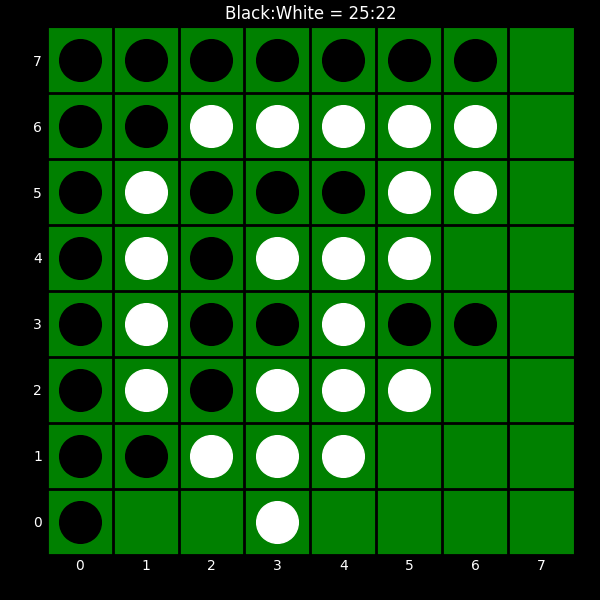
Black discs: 25
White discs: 22